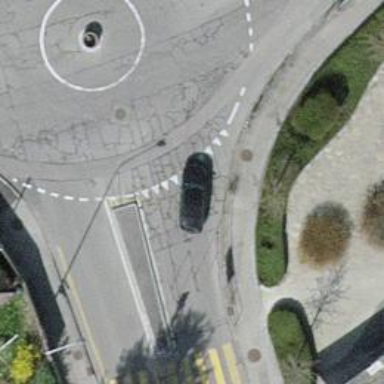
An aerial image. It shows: Secondary road with asphalt surface leading to roundabout.